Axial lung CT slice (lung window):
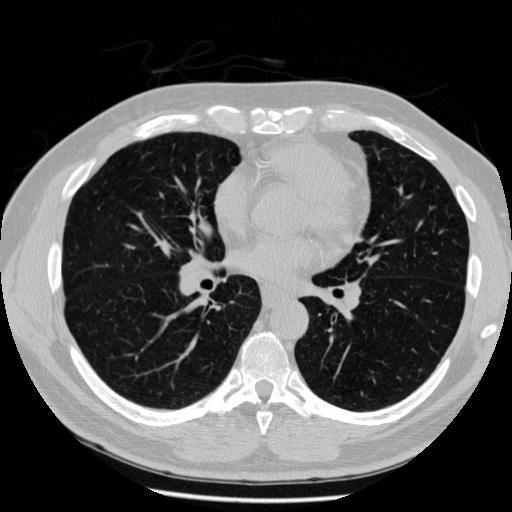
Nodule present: no